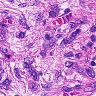
Metastatic tissue present: yes